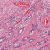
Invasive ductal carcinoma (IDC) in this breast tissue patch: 1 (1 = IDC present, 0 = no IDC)